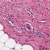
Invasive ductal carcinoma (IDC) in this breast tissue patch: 0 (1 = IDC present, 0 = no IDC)